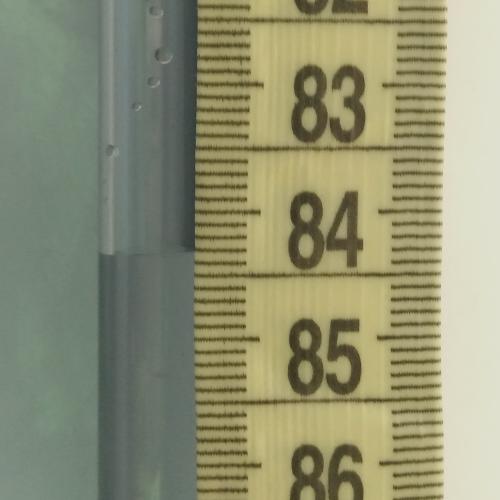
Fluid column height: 84.3 cm